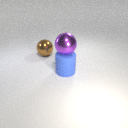
large blue rubber cylinder in front of large brown metal sphere